Question: I have this table:

I could do this with lots of rules but what I want is:
- - -
And same thing goes for Column E but in reference to Column D... so you can see where I'm going with this.
Is there a way so I can make it that a row of Home Score/Away score has conditional formatting but not do it individually? I plan on having 300+ rows here.
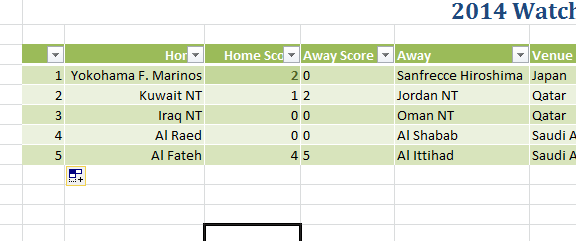
Answer: You can apply a conditional format to the by using a formula that works for the first row, so select whole column D, go into conditional formatting and choose the "Use a formula to determine which cells to format" option, and then use this formula:
'=AND(ISNUMBER(D1),D1>E1)'
Choose green format
add 2 more conditions for blue and red with '>' replaced by '=' and '<' respectively
Repeat for column E
You don't see it but the formula automatically adjusts for each row so this works for the whole range
Note that the 'ISNUMBER' part stops the header row being formatted or blank rows being formatted blue